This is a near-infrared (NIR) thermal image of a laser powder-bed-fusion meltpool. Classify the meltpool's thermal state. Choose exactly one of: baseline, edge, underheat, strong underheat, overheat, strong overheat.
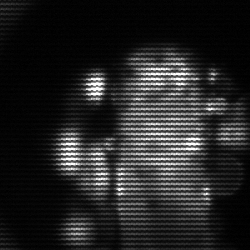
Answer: strong underheat